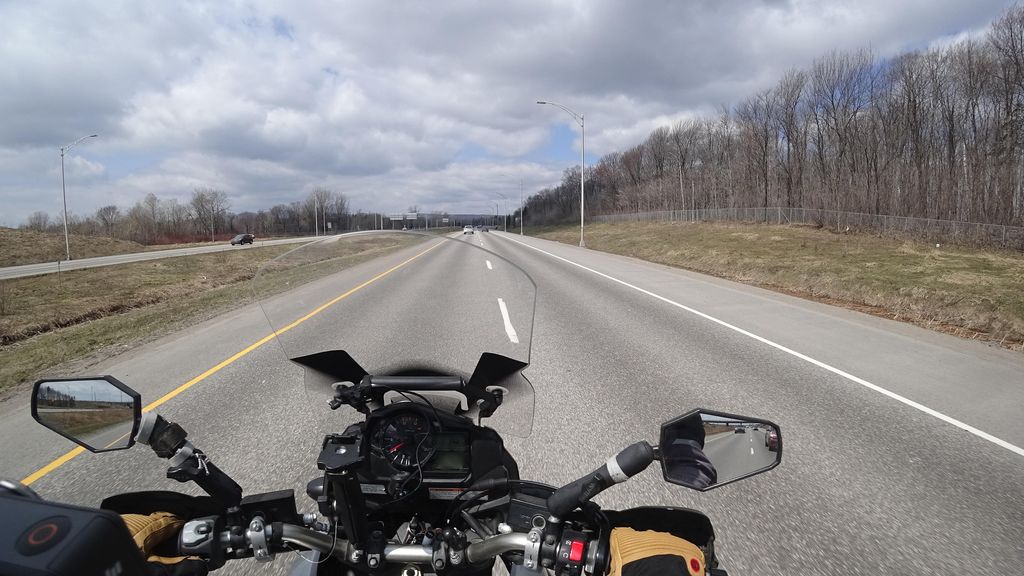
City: quebec_city